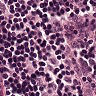
Metastatic tissue present: no